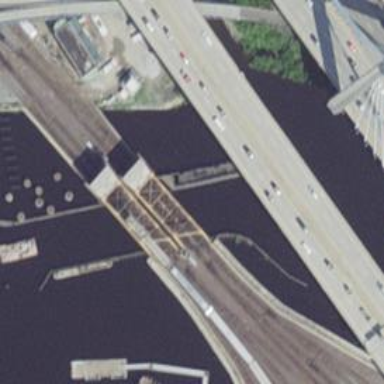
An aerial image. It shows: Movable bascule railway bridge over water.